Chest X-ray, AP view. Patient: 66 years old, sex M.
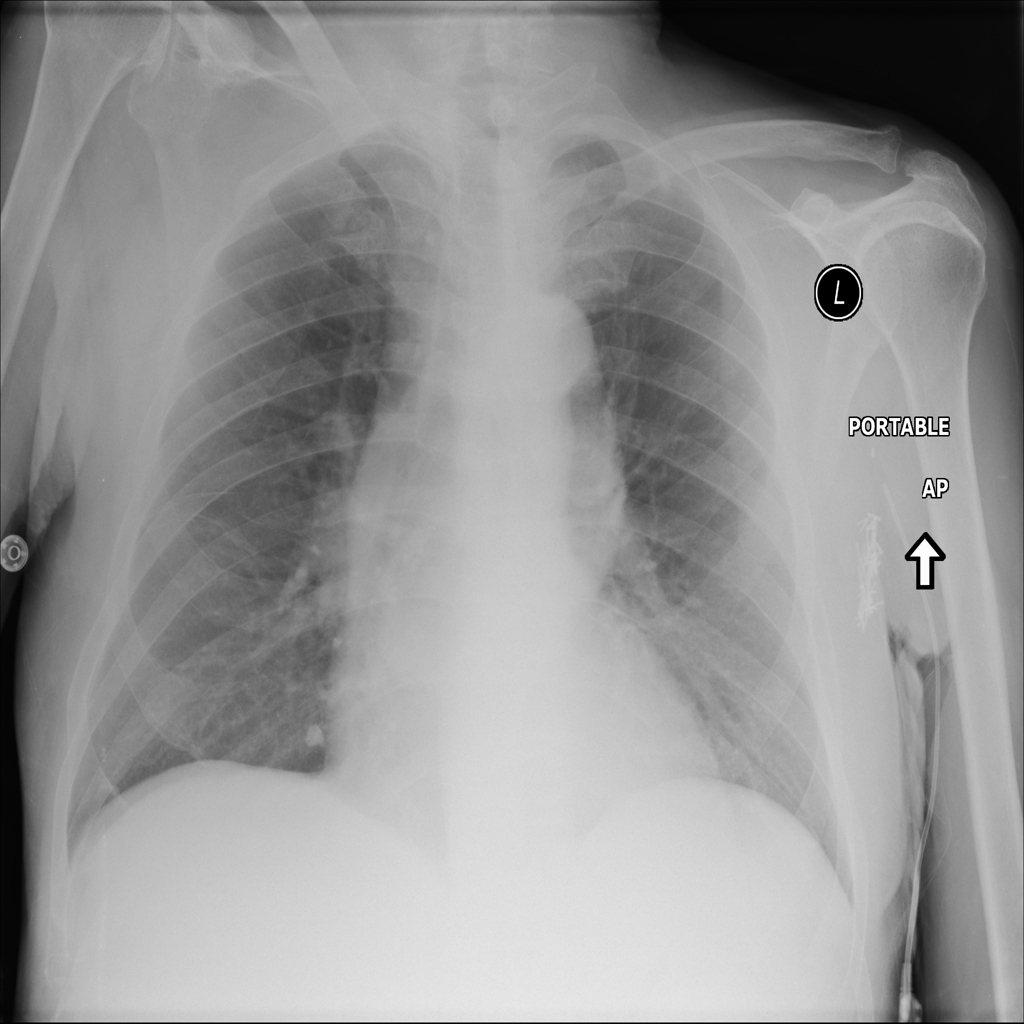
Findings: No Finding